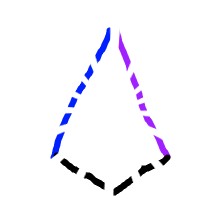
Shape: kite